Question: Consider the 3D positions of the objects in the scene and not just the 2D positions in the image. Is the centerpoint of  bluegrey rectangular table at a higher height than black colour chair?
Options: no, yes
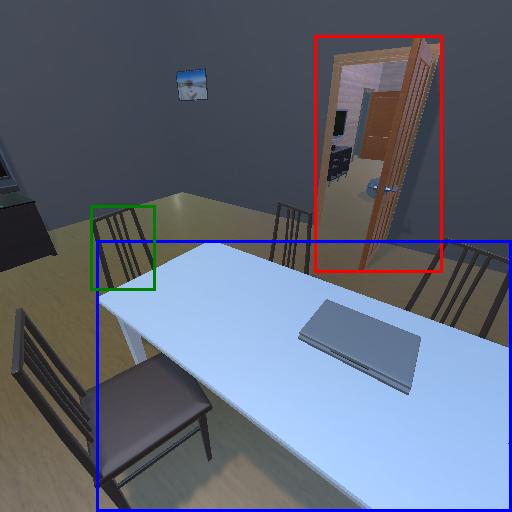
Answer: no